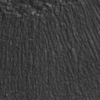
Label: not_dusty